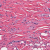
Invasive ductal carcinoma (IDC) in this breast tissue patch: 1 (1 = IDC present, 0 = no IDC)